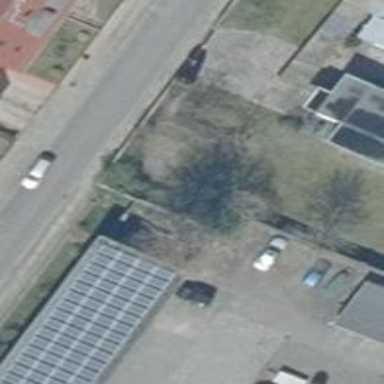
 consisting of solar photovoltaic panels."